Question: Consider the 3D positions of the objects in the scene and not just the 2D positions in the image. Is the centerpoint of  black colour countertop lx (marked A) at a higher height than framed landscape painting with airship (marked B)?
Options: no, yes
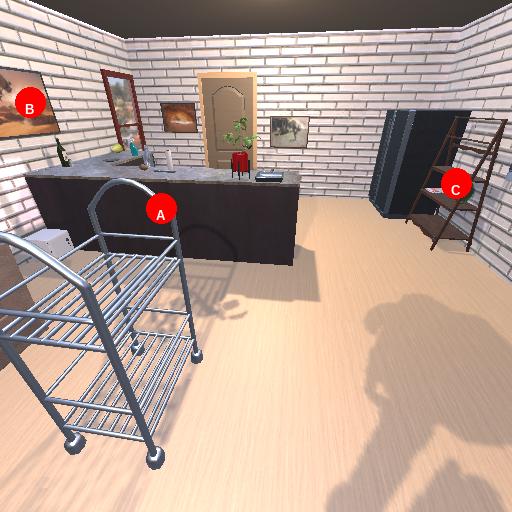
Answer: no